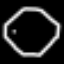
Label: octagon